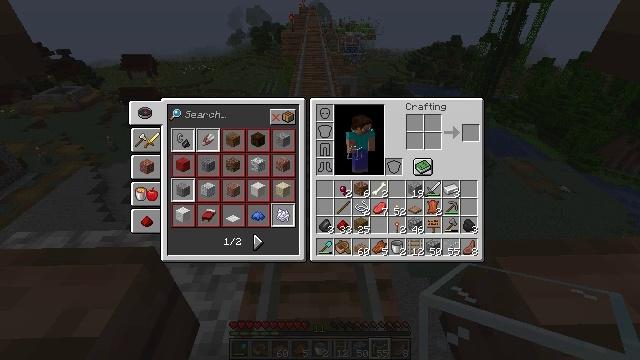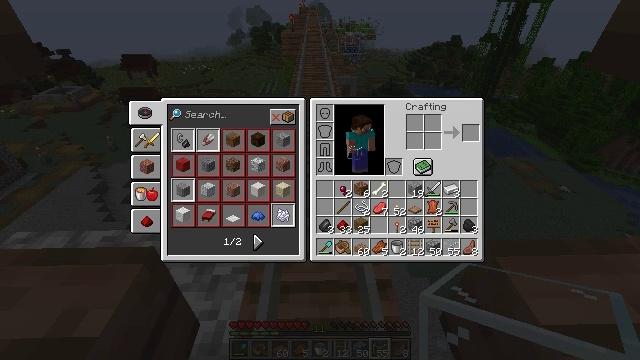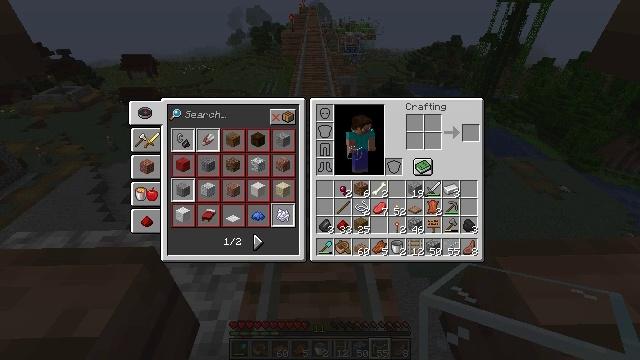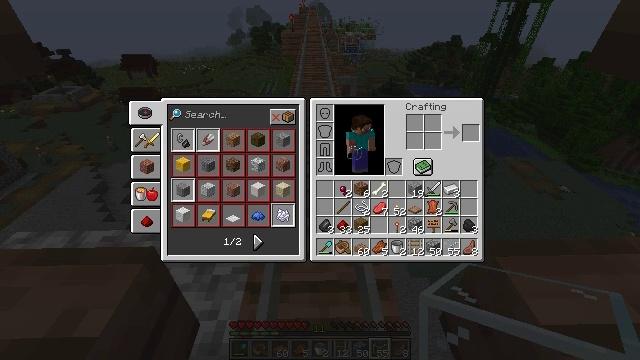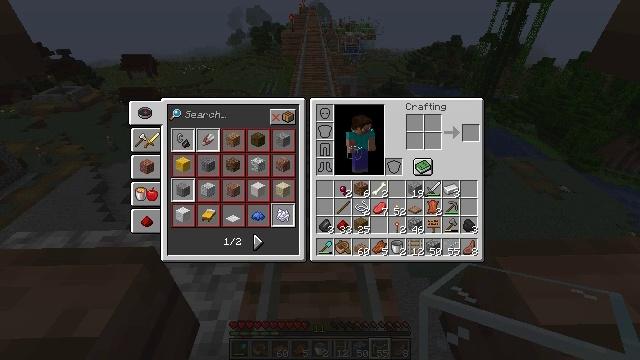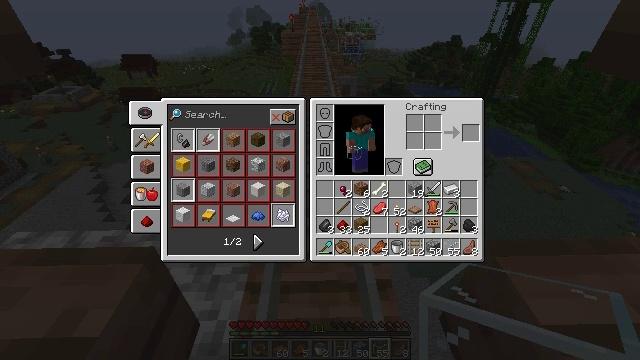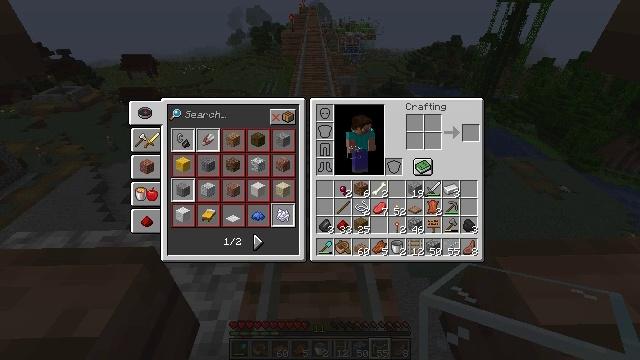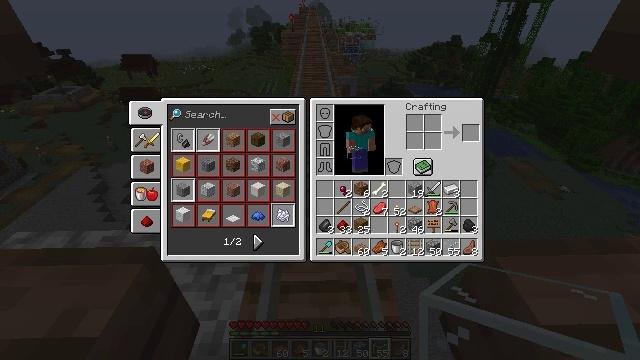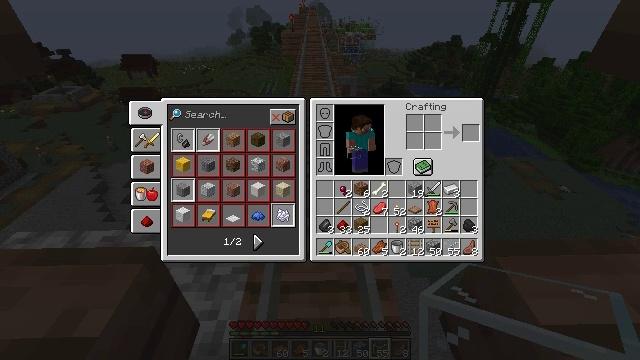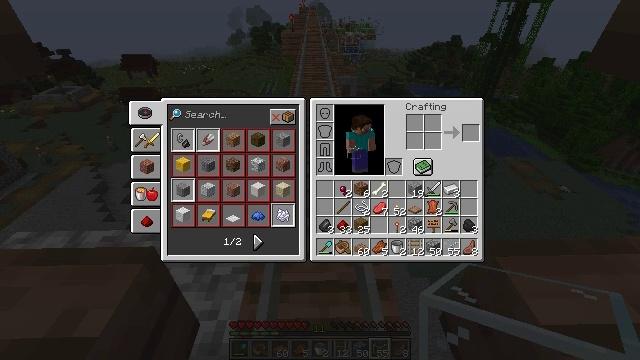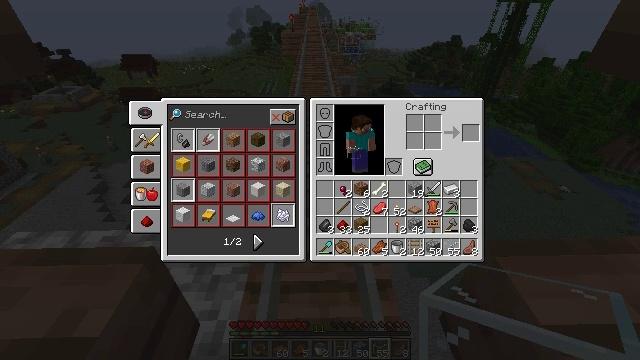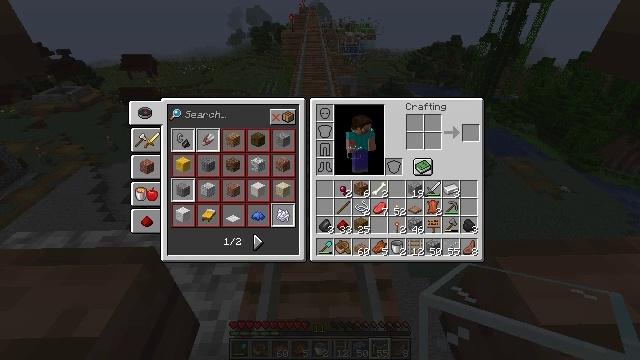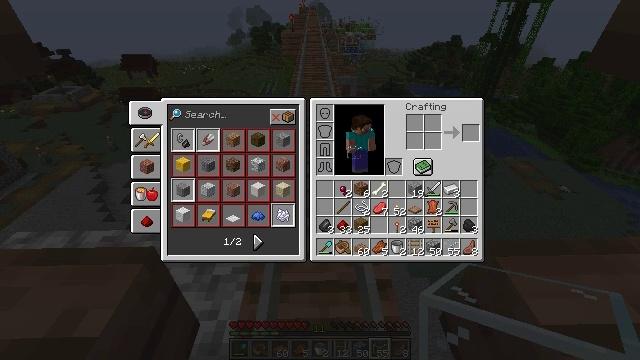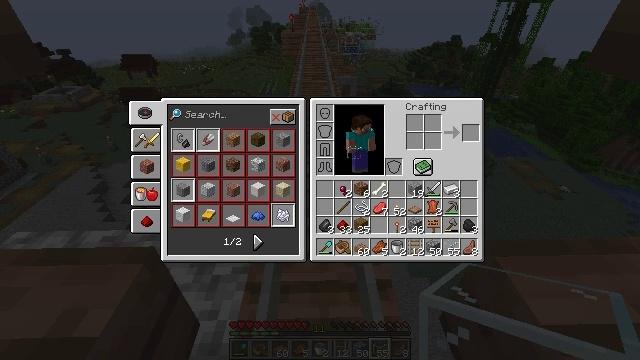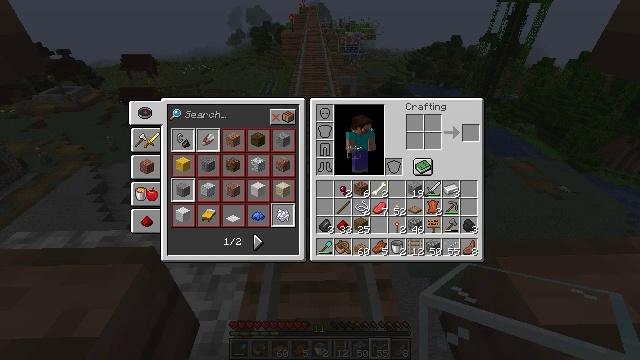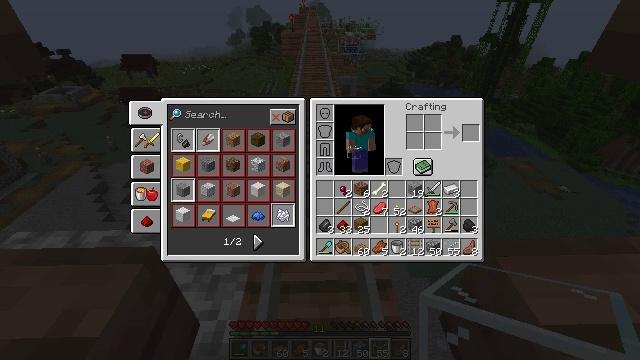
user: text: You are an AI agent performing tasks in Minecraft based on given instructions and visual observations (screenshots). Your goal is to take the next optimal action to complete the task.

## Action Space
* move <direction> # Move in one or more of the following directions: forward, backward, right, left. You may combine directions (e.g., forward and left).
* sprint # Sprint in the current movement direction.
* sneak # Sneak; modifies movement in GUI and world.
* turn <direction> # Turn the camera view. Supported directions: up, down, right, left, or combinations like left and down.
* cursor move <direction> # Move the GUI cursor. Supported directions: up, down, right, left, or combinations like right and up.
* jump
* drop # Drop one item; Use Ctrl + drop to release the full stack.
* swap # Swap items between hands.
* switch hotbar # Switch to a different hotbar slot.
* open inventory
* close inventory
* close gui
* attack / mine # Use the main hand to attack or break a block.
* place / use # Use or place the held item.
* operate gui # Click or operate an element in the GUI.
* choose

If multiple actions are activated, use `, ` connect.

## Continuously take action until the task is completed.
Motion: motion action
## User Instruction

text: Mine the glass to clear the view.
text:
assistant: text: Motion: no_op
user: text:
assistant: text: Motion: no_op
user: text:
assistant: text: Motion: no_op
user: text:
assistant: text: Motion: no_op
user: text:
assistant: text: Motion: no_op
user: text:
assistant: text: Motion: no_op
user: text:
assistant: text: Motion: no_op
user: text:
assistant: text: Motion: no_op
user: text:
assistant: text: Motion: no_op
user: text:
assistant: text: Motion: no_op
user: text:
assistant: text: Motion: no_op
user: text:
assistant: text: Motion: no_op
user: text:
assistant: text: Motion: no_op
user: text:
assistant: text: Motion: no_op
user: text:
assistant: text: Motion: no_op
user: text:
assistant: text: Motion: no_op
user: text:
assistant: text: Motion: no_op
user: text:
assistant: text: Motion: no_op
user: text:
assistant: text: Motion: no_op
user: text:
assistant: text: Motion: no_op
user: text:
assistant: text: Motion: no_op
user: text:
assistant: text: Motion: no_op
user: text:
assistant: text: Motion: no_op
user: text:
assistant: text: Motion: no_op
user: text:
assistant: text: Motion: no_op
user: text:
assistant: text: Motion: no_op
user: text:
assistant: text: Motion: no_op
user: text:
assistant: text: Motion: no_op
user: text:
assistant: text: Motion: no_op
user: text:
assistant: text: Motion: no_op